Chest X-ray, AP view. Patient: 73 years old, sex M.
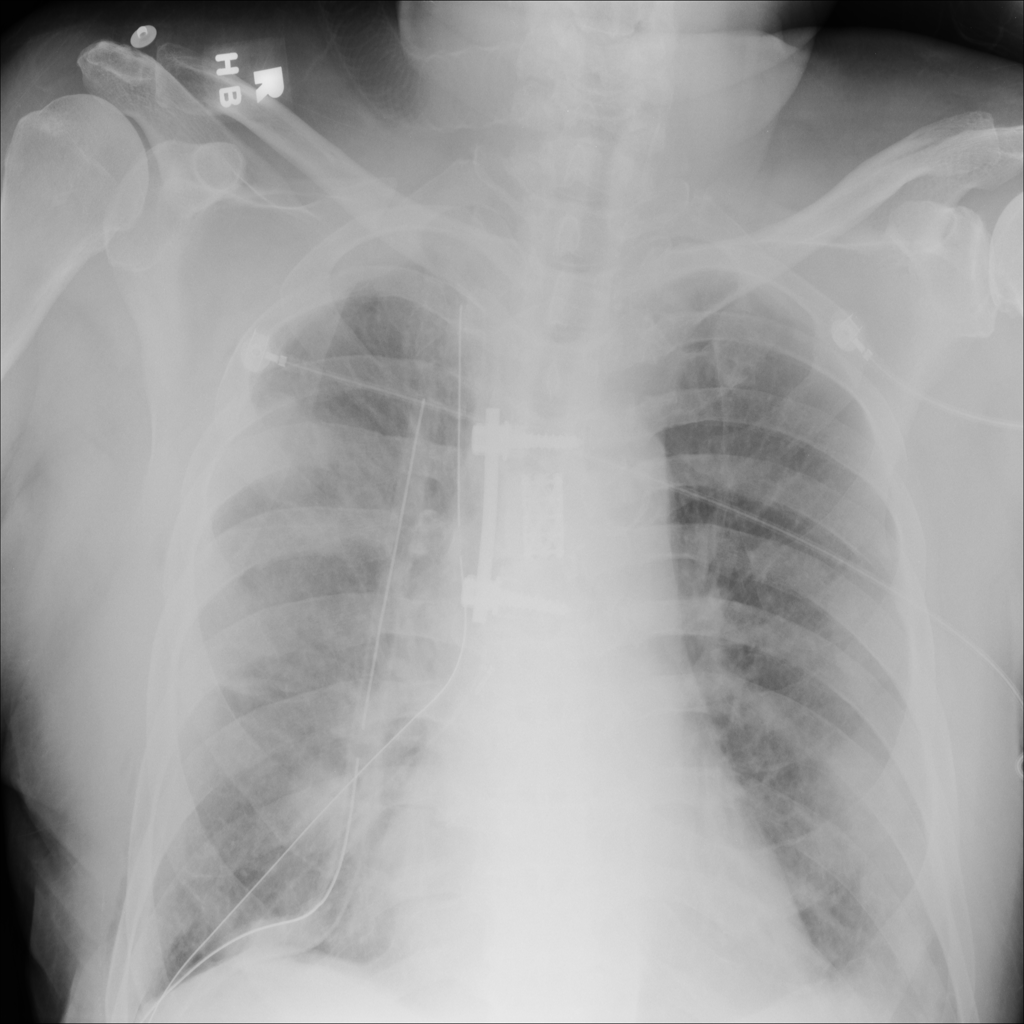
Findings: Mass